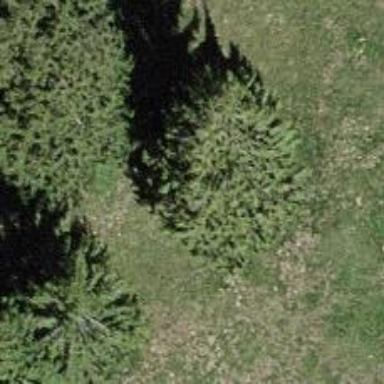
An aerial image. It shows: Single tag "natural: tree."